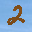
Label: 2